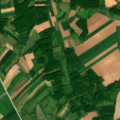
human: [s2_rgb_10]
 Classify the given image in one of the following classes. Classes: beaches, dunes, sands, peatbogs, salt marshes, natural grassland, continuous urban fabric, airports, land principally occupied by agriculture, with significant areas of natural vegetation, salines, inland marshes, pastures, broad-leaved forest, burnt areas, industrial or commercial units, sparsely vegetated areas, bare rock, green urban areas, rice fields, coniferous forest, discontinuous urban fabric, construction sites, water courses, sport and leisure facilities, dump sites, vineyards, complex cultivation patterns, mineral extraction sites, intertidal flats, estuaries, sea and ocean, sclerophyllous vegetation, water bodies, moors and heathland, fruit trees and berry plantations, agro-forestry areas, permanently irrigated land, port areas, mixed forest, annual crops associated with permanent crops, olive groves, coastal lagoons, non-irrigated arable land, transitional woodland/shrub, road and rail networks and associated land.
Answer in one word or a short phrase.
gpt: non-irrigated arable land, complex cultivation patterns, broad-leaved forest